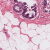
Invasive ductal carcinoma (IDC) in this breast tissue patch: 0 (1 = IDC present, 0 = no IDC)